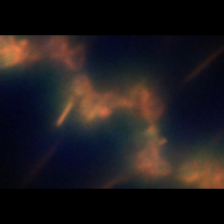
Taxon: Asterionellopsis
Group: Diatoms